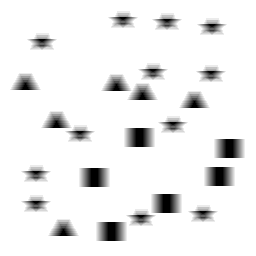
Squares: 6
Triangles: 6
Stars: 12
Total shapes: 24